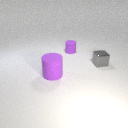
large purple rubber cylinder in front of small gray metal cube